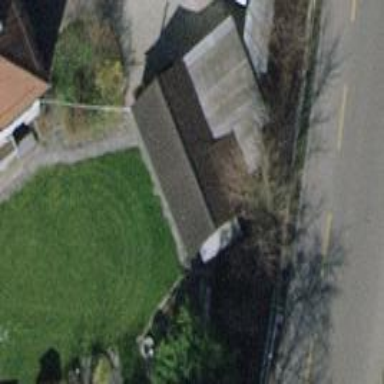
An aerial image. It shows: Shed.